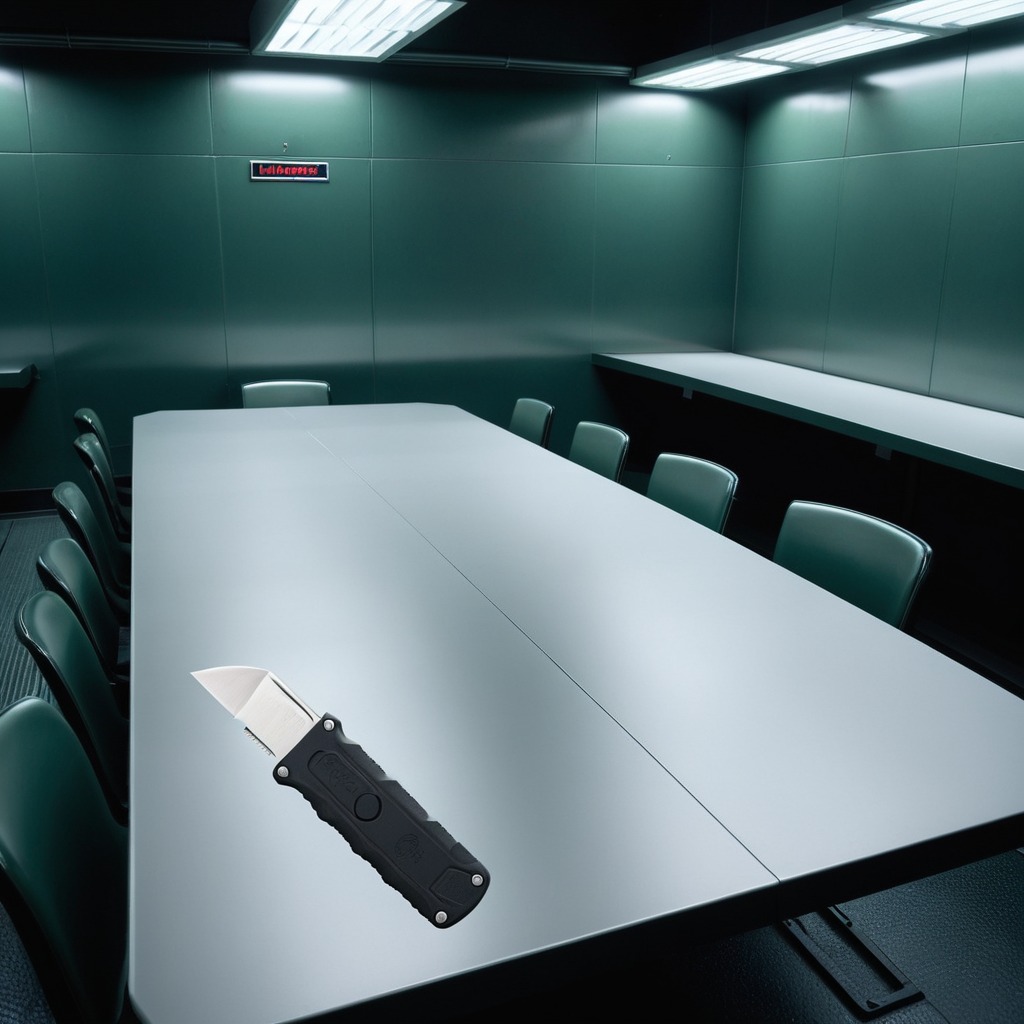
A utility knife lies on a clean empty table in a railway signal maintenance room lit by harsh overhead fluorescents.